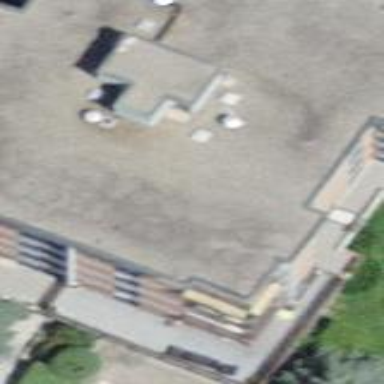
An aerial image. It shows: View of apartment building.